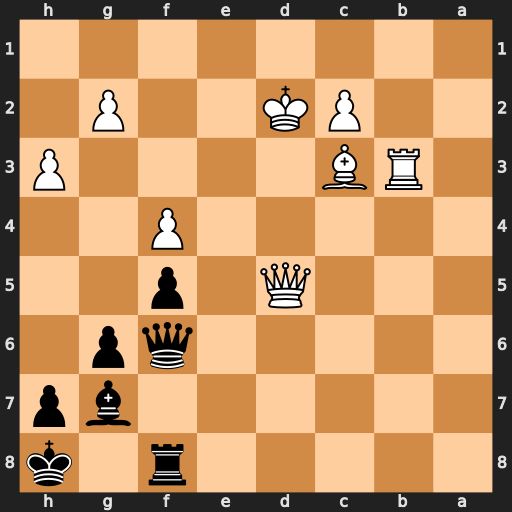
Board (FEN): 5r1k/6bp/5qp1/3Q1p2/5P2/1RB4P/2PK2P1/8
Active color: b
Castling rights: -
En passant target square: -
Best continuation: Rd8 Bxf6 Rxd5+ Ke2 Bxf6